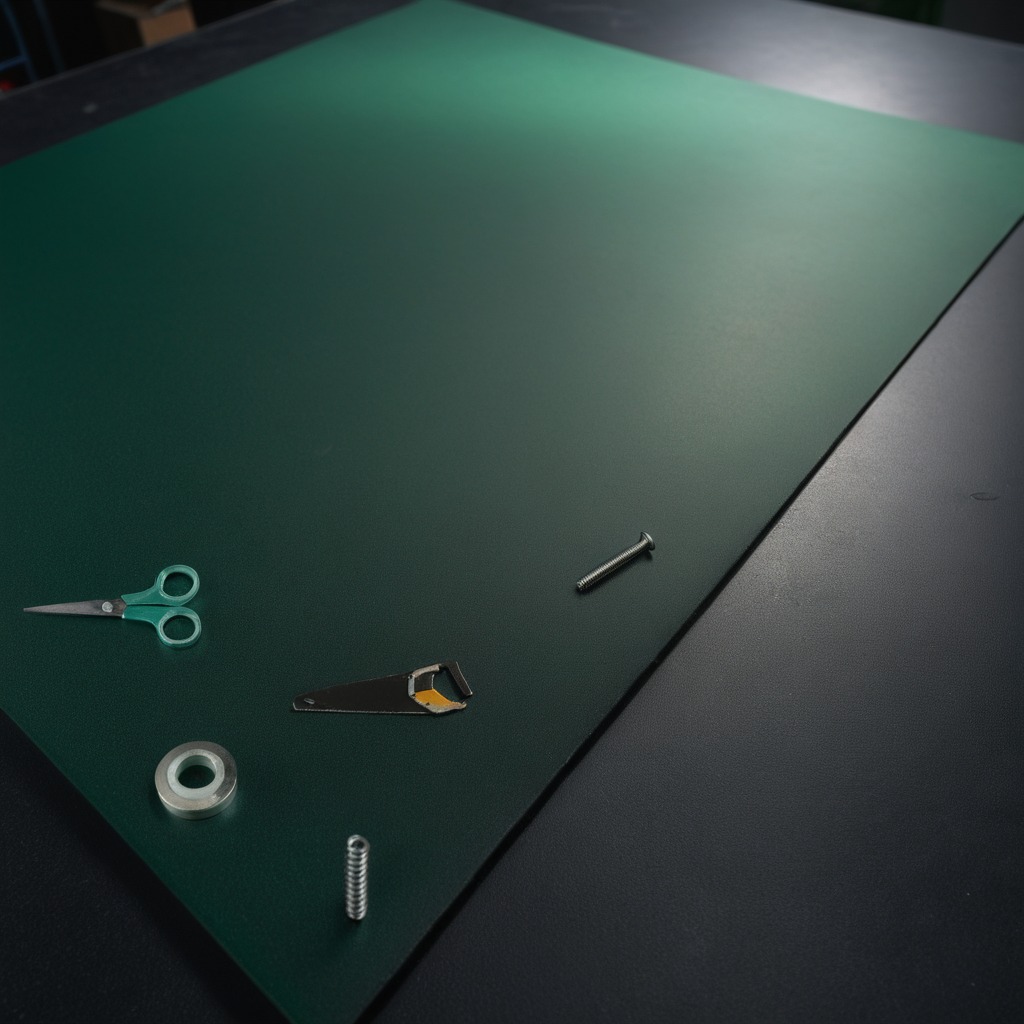
A flat metal washer, a metal machine screw, a coiled metal spring, a handheld metal saw, and a pair of scissors are lying on the clean granite tabletop covered with a green rubber mat inside a workshop at night dim ambient light soft shadows worn but beneath the mat.